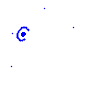
Particle: electron